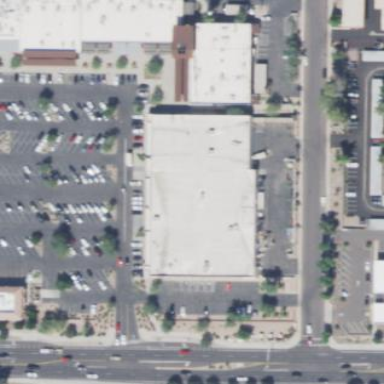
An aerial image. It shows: Commercial building.